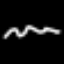
Label: squiggle